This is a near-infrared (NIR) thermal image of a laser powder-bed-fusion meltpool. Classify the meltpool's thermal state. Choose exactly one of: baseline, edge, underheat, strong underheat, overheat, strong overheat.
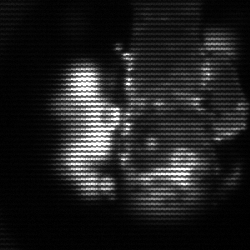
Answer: strong underheat